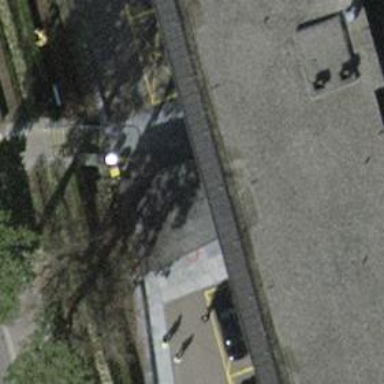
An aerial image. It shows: View of roof of building.